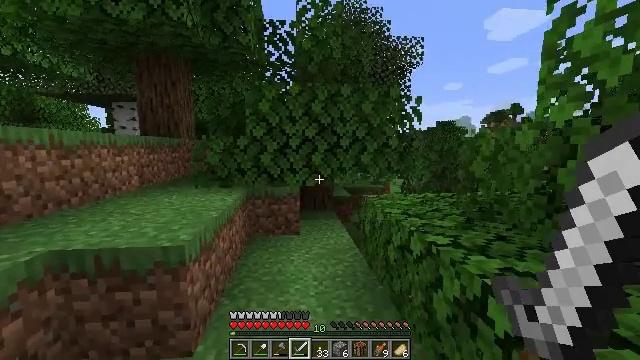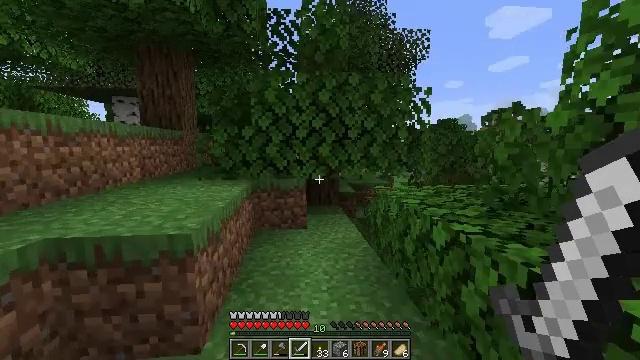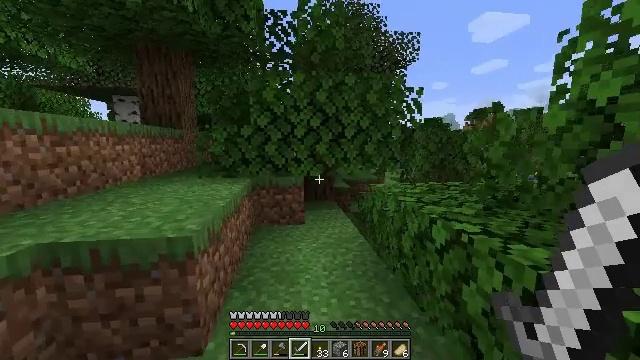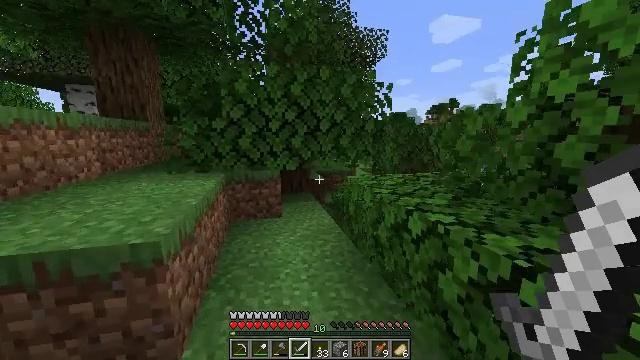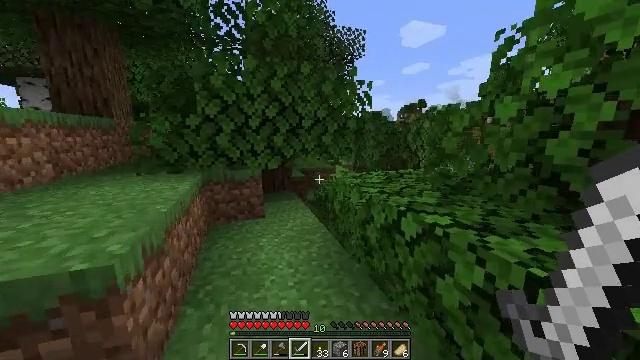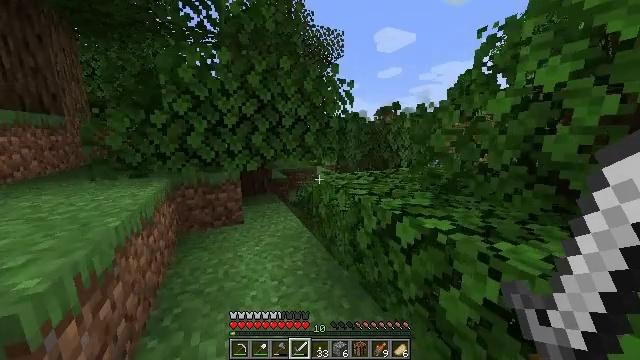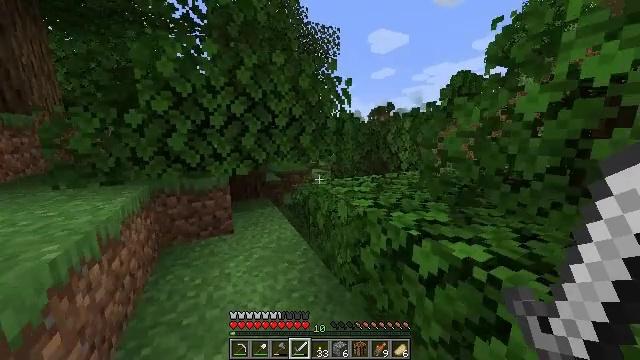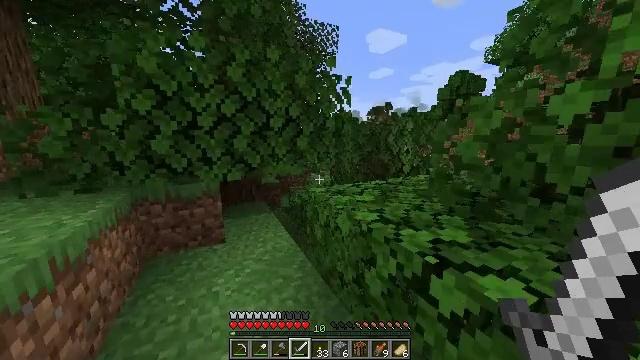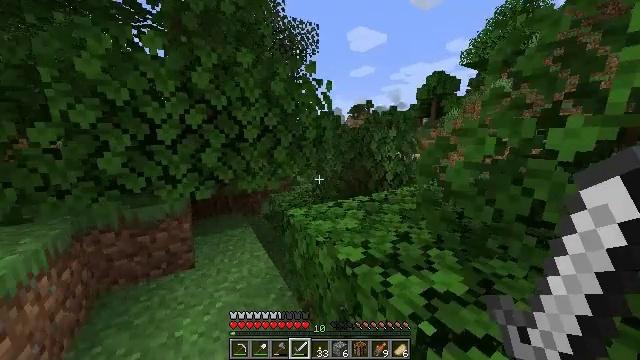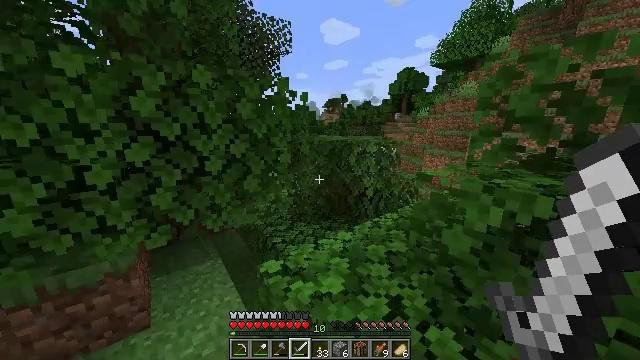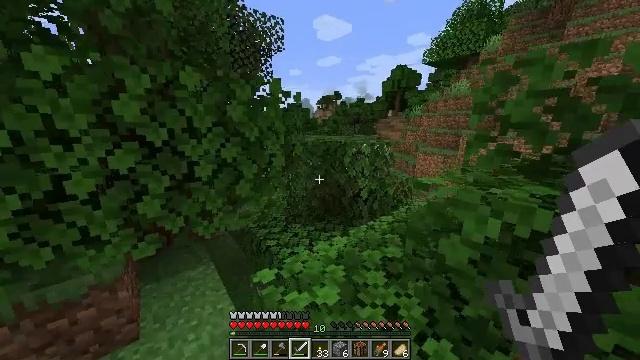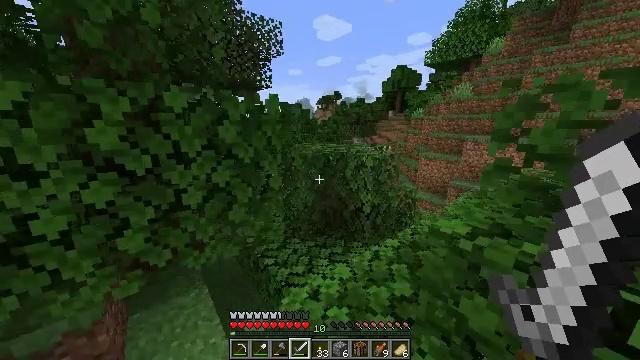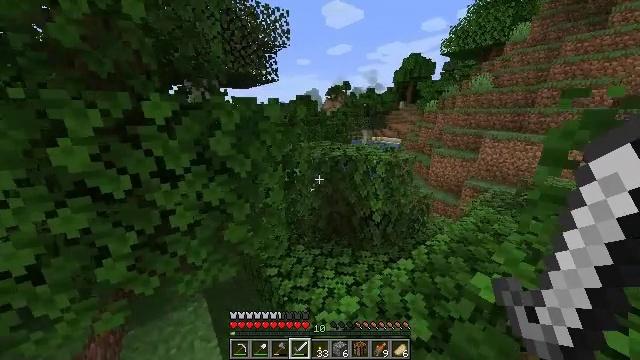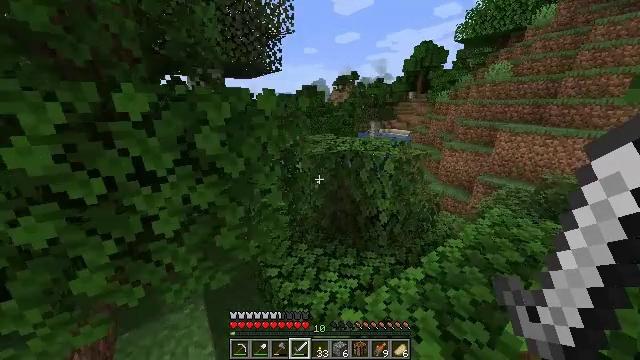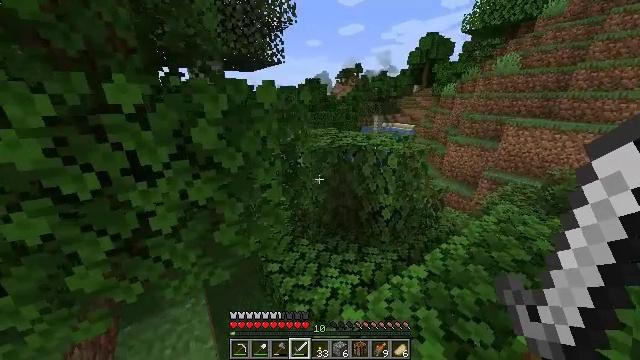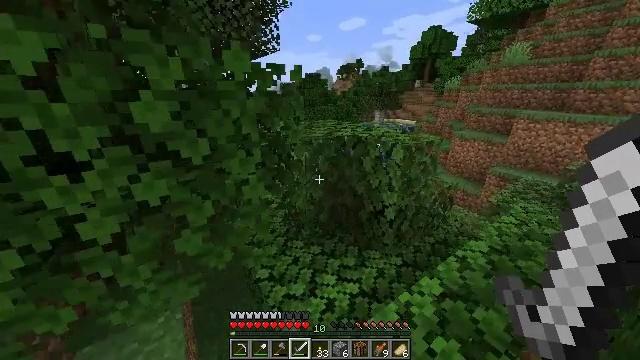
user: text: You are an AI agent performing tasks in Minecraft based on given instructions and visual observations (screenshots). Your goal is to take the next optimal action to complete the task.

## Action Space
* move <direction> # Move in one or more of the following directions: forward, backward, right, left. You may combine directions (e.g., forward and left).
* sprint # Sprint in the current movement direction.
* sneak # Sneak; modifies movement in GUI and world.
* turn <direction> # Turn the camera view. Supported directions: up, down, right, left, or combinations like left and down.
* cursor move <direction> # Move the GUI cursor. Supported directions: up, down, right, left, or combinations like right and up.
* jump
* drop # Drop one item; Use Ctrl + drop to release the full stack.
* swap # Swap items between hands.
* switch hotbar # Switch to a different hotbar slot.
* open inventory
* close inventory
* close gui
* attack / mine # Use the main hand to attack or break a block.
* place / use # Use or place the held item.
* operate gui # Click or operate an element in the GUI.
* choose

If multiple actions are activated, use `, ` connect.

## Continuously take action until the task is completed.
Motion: motion action
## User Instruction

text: Hunt a salmon.
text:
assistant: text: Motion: move forward, sprint
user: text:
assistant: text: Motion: move forward, sprint, turn right and down
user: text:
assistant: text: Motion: move forward, sprint, turn right and down
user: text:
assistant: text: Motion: move forward, sprint, turn right and down
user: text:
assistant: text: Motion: move forward, sprint, turn right
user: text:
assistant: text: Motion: move forward, sprint, turn right
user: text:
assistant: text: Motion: move forward, sprint
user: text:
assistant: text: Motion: move forward, sprint, turn right, jump
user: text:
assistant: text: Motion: move forward and move right, sprint, turn right and down, jump
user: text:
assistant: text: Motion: move forward and move right, sprint, turn right, jump
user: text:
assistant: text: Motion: move forward and move right, sprint, jump
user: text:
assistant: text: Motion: move forward and move right, sprint, turn left and down
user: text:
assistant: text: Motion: move forward and move right, sprint, turn left and down
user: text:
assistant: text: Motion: move forward, sprint, turn down
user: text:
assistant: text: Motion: move forward, sprint
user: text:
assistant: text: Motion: move forward, sprint, turn down
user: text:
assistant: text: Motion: move forward, sprint
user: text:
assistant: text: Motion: move forward, sprint, turn down
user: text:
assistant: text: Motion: move forward and move right, sprint, turn down
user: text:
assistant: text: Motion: move forward and move right, sprint
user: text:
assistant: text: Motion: move forward and move right, sprint, turn left and down
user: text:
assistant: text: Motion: move forward and move right, sprint, turn left
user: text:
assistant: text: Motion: move forward, sprint, turn left
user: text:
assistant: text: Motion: move forward, sprint, turn left
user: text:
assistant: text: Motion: move forward, sprint, turn left
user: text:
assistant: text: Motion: move forward, sprint, turn left
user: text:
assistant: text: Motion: move forward, sprint
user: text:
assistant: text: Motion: move forward, sprint
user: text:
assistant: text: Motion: move forward, sprint, turn right and up
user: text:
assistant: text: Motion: move forward and move right, sprint, turn right and up